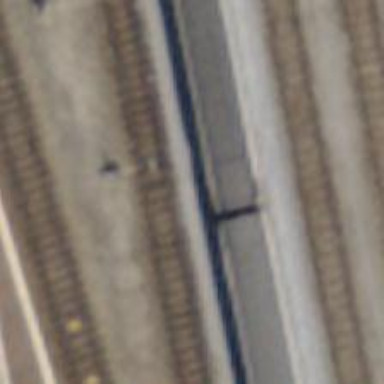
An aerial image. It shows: Railway switch.